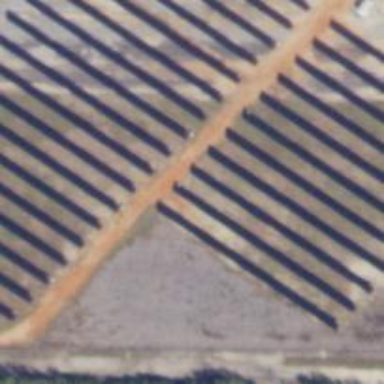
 consisting of solar photovoltaic panels."